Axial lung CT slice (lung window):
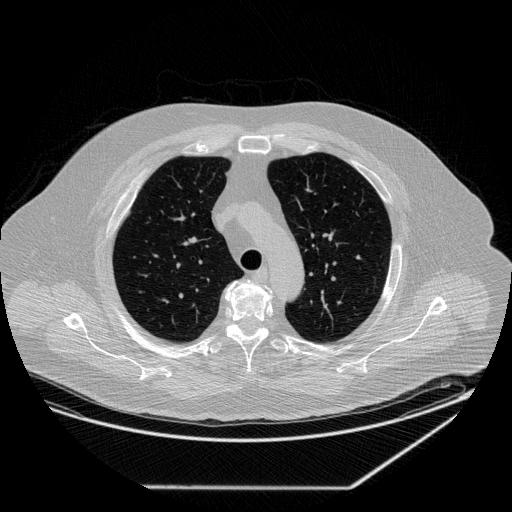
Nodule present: no